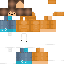
A male human skin with medium skin, wearing brown long hair dressed in a blue tshirt and blue pants, featuring a closed mouth.